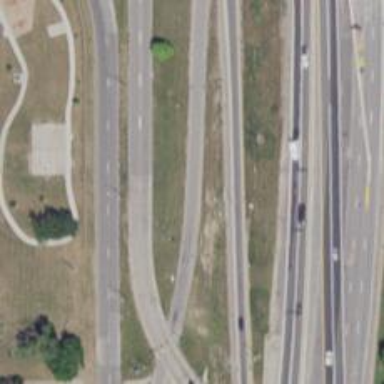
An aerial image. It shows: Primary highway.